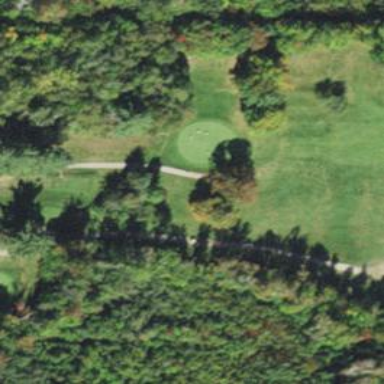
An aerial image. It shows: Golf hole.